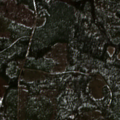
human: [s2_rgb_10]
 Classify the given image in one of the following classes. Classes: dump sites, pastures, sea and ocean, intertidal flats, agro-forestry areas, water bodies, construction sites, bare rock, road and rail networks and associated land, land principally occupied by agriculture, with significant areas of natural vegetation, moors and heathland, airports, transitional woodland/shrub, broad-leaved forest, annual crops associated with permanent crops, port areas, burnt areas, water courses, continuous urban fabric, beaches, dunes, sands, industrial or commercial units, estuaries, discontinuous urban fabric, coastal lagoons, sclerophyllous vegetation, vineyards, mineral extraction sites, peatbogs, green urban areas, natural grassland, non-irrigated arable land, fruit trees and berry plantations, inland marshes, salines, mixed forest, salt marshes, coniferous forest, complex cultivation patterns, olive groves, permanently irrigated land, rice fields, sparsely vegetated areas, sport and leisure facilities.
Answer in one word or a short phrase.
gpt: coniferous forest, transitional woodland/shrub